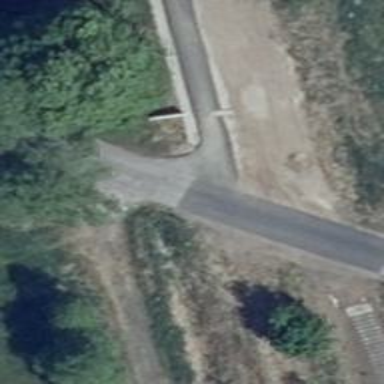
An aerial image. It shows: Tertiary road.